Interaction volume radius: 10 \u00c5
Interaction volume height: 40 \u00c5
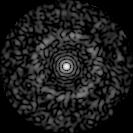
Disorder parameter: 0.8365